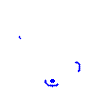
Particle: kaon